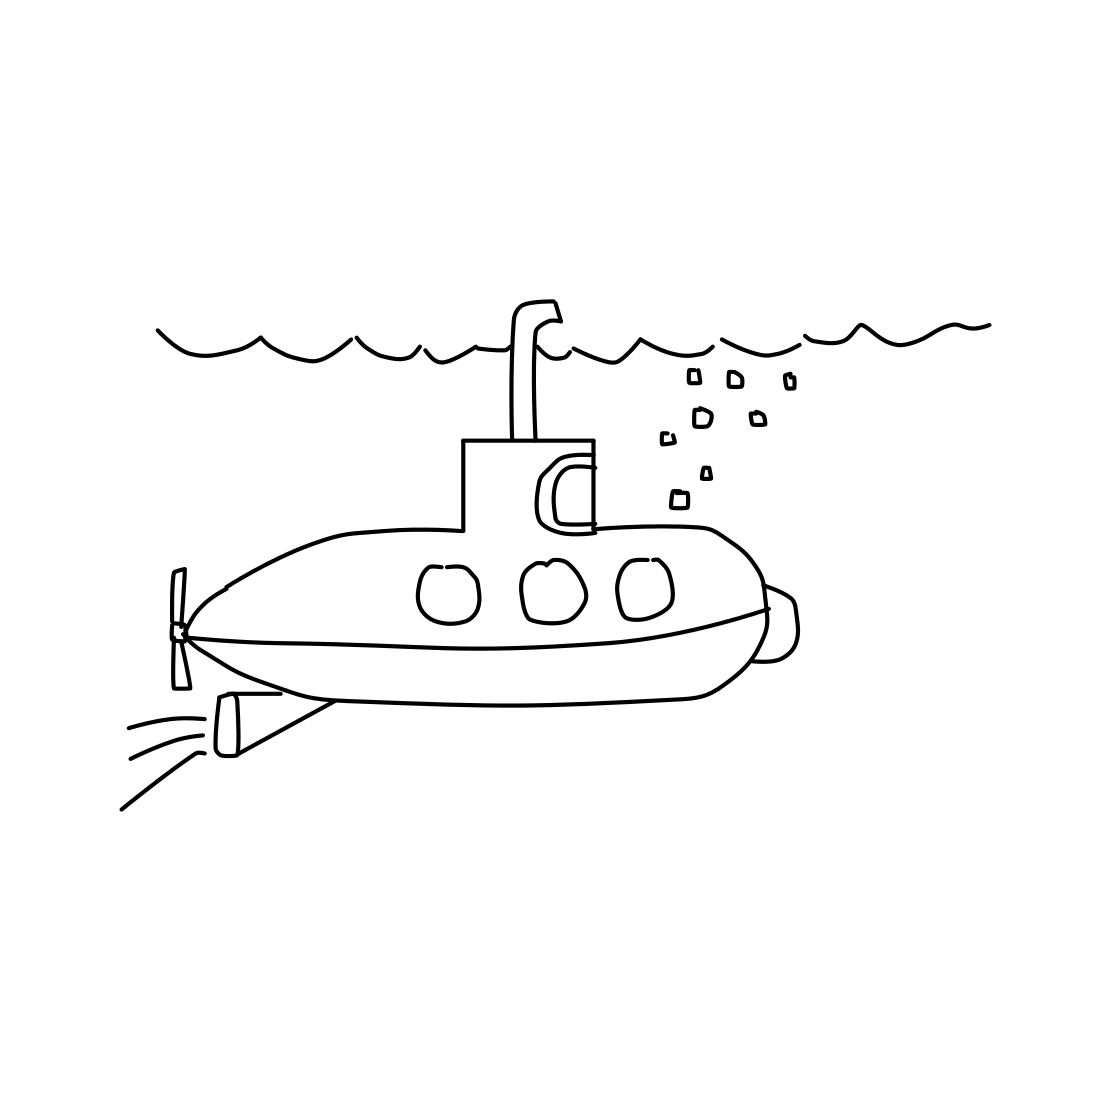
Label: submarine